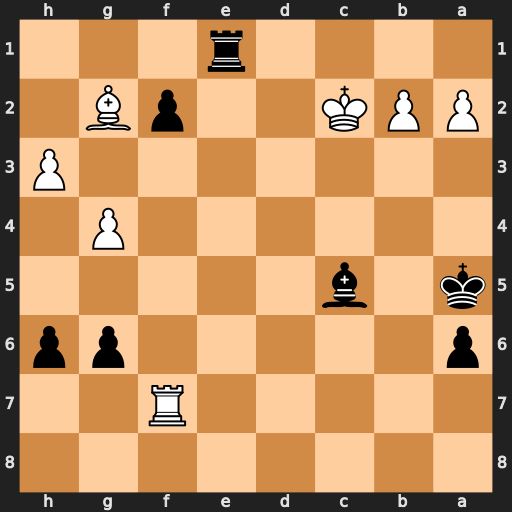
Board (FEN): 8/5R2/p5pp/k1b5/6P1/7P/PPK2pB1/4r3
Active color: b
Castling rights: -
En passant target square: -
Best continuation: Rg1 Rxf2 Bxf2